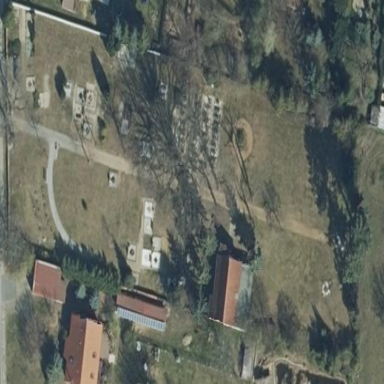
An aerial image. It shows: Cemetery.